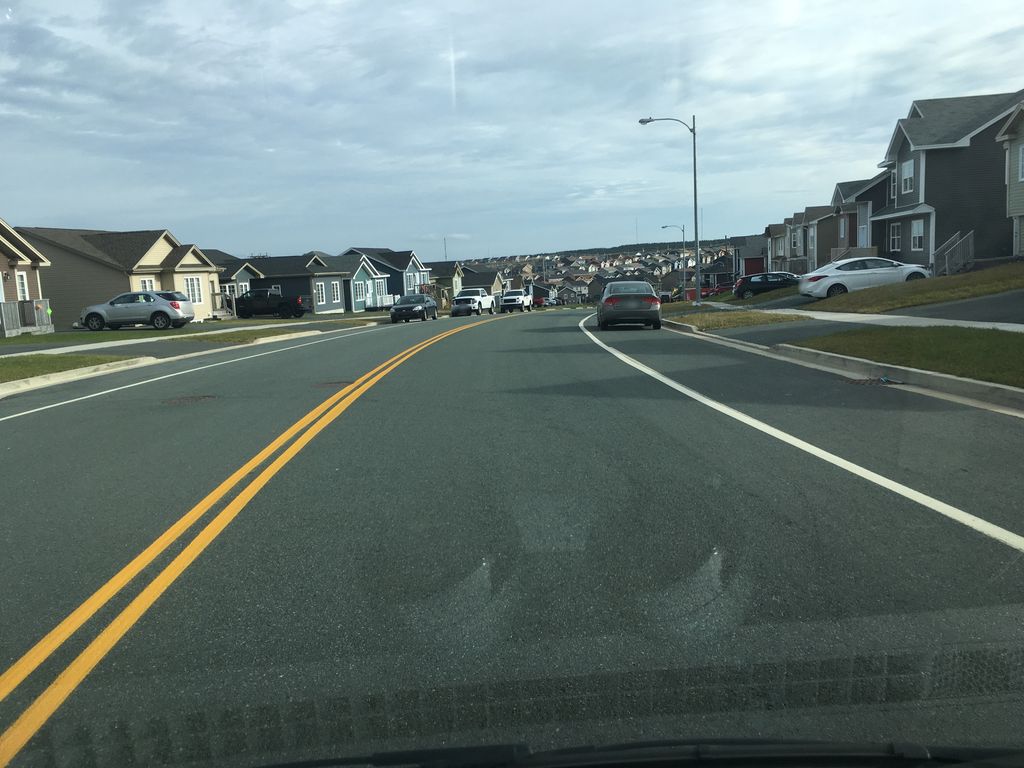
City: st_johns